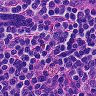
Metastatic tissue present: no